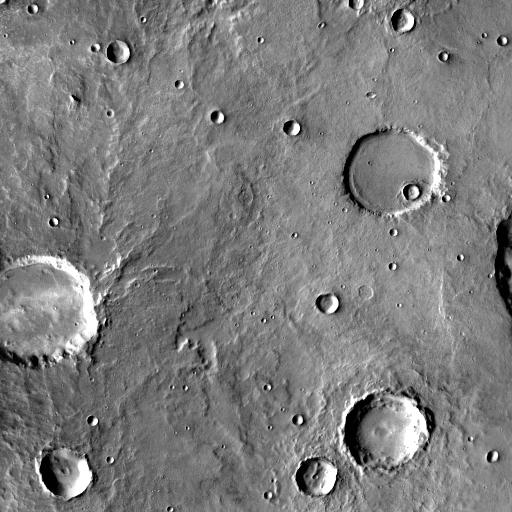
Crater classes present: Background, Other, Layered, Buried